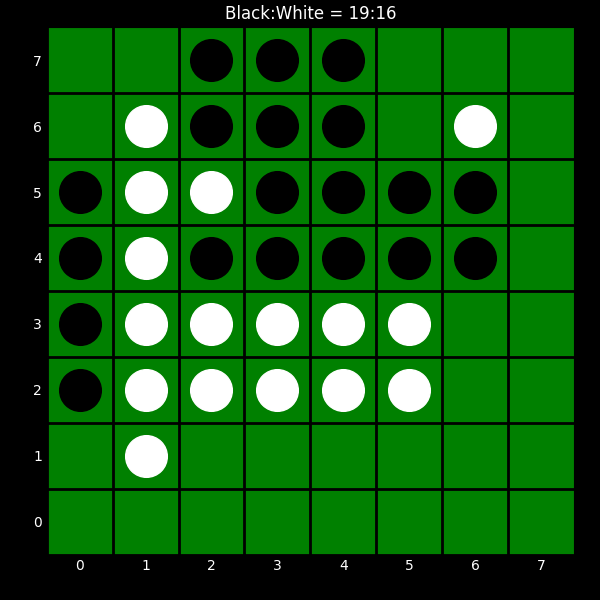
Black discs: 19
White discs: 16